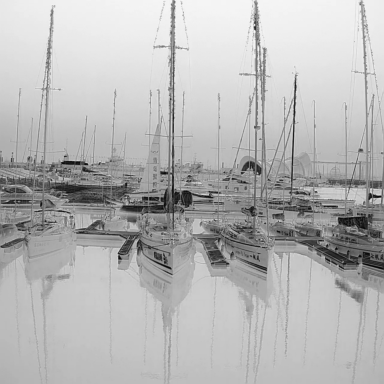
There are eight objects shown in the infrared image, including seven sailboats, and a canoe.